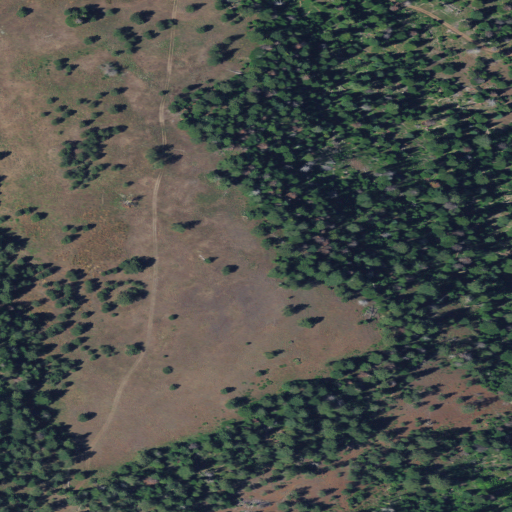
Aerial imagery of ridge(s) in Oregon named Horse Ridge containing evergreen forest, grassland, and shrub